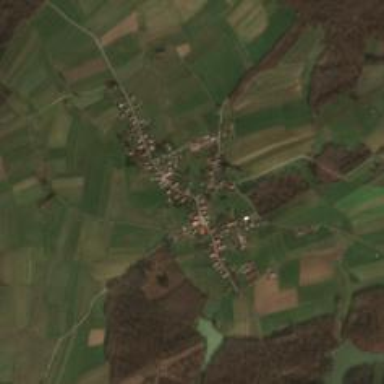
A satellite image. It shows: Village.